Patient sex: M
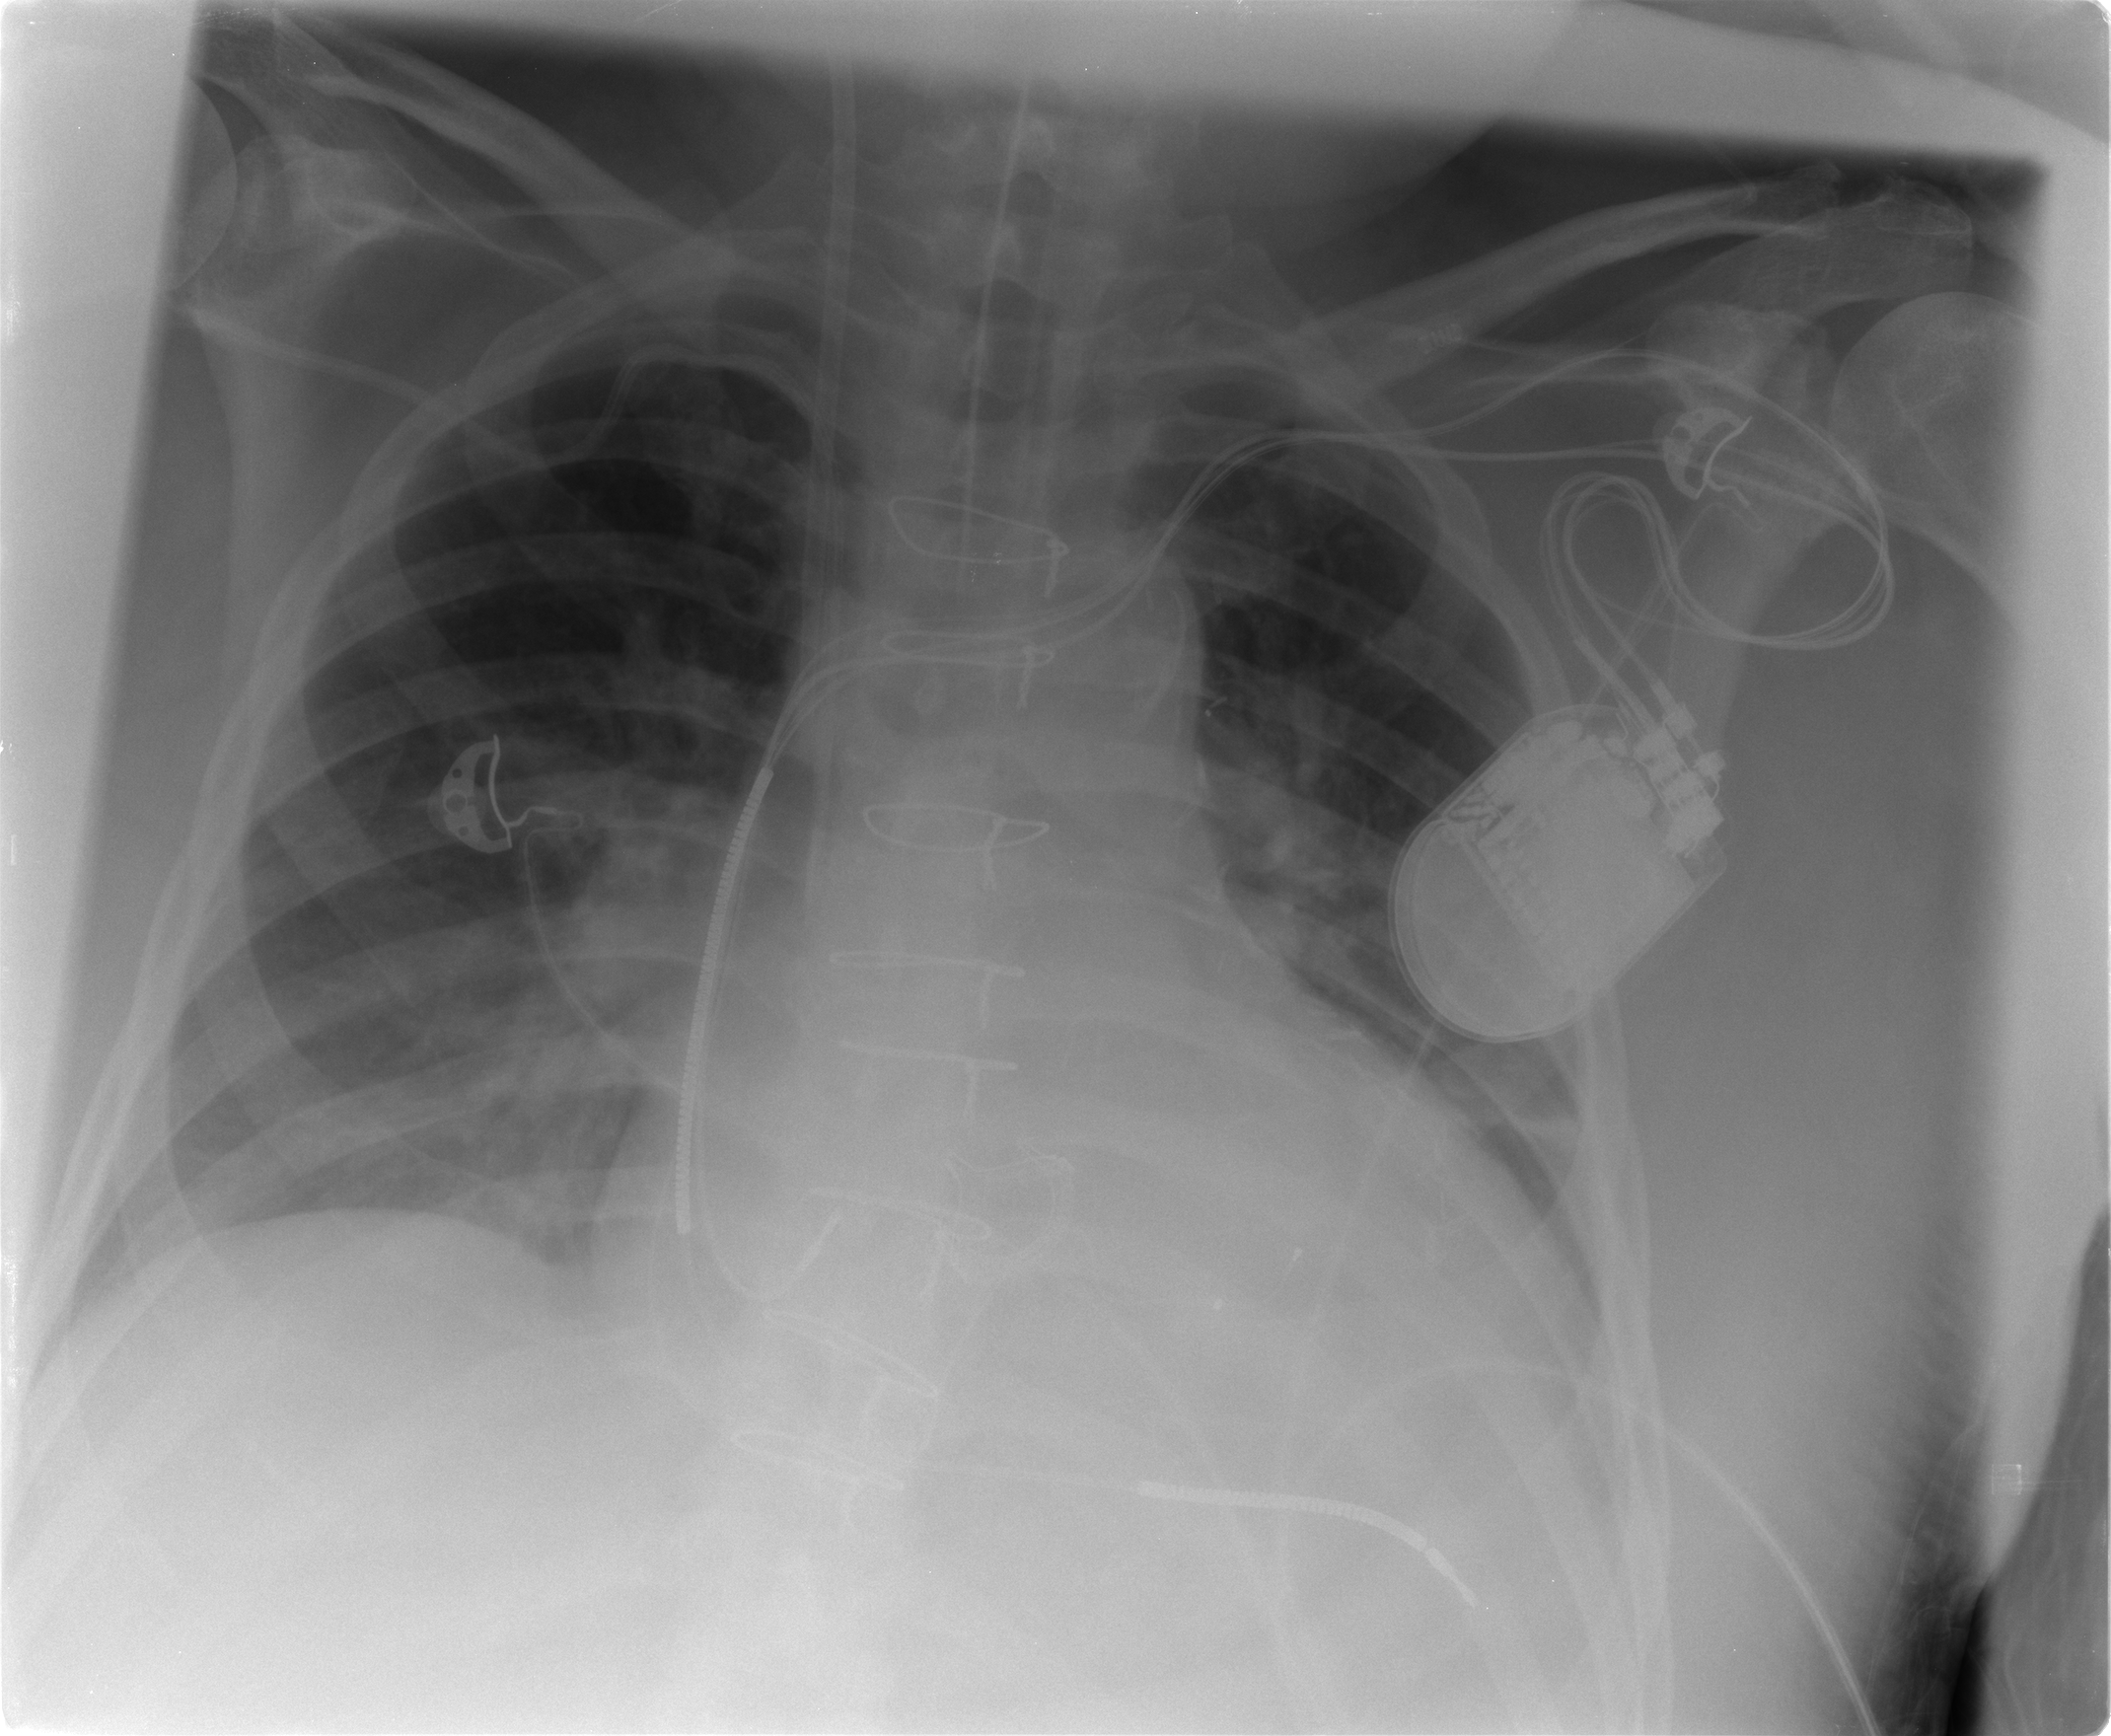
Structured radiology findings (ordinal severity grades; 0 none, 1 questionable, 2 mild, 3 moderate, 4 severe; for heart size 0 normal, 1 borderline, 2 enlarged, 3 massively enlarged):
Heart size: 2
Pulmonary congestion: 2
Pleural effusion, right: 2
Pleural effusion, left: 0
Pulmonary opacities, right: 0
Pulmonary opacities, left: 0
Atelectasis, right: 1
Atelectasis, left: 1